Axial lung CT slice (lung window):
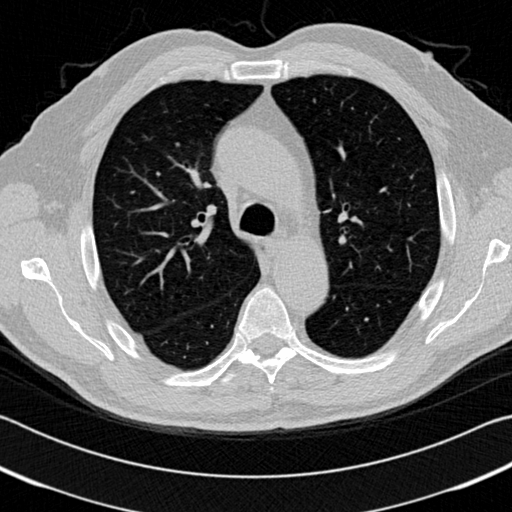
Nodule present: no